Question: I want to add the category tree into select multiple options control
I search lot on this got <URL>
but it gives me output in ul li structure as follows

but I want this tree structure into select multiple options
can any one knows what to do changes in the link code
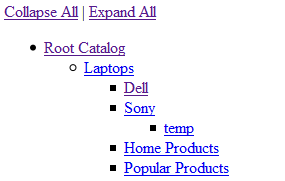
Answer: Preparing array:
'''
public function getCategoriesArray() {
$categoriesArray = Mage::getModel('catalog/category')
->getCollection()
->addAttributeToSelect('name')
->addAttributeToSort('path', 'asc')
->load()
->toArray();
$categories = array();
foreach ($categoriesArray as $categoryId => $category) {
if (isset($category['name']) && isset($category['level'])) {
$categories[] = array(
'label' => $category['name'],
'level' =>$category['level'],
'value' => $categoryId
);
}
}
return $categories;
}
'''
Displaying in form:
'''
$fieldset->addField('categories', 'multiselect', array(
'label' => $this->__('Categories'),
'name' => 'categories',
'values' => Mage::getModel(...)->getCategoriesArray(),
));
'''